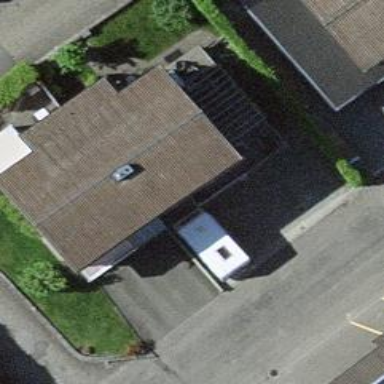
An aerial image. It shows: Terrace building.